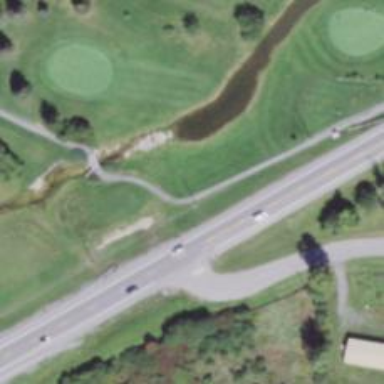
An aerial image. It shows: Path for both road and golf.